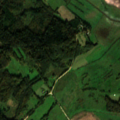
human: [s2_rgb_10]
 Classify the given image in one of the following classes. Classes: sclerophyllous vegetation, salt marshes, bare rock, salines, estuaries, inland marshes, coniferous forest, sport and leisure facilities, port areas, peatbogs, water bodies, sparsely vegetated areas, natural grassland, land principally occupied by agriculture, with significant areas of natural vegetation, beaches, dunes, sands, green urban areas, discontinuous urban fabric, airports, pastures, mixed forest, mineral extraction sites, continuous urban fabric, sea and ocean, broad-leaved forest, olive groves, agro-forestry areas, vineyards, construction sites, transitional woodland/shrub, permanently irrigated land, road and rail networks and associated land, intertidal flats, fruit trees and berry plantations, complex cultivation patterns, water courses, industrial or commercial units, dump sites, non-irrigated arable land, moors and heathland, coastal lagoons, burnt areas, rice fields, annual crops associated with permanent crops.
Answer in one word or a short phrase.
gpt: non-irrigated arable land, pastures, complex cultivation patterns, coniferous forest, mixed forest, transitional woodland/shrub